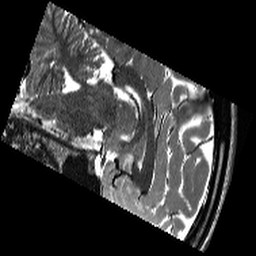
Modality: T2w
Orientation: sagittal
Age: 20
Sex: male
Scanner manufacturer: siemens
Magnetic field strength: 3 T
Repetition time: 13.15 s
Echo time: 0.082 s